【题型】证明题　【知识点】解析几何　【难度】medium
已知双曲线$\Gamma: x^2 - \dfrac{y^2}{3} = 1$，点$A(1,0)$，点$Q(1,2)$，过点$Q$作动直线$l$与双曲线右支交于不同的两点$B$、$C$，点$H$在线段$BC$上，且与端点$B$、$C$不重合.
\noindent (1)求双曲线$\Gamma$的焦距和离心率;
\noindent (2)当$H$为$BC$中点时，$\triangle AQH$的面积为7，求直线$l$的斜率;
\noindent (3)设直线$AB$、$AH$、$AC$分别与$y$轴交于点$D$、$E$、$F$，若$E$为$DF$的中点，证明：点$H$在一条定直线上，并求出该定直线的方程.
【解答】
\noindent 【答案】(1)焦距 $4$，离心率 $2$

\noindent (2)$-2$

\noindent (3)证明见解析，$(x_H,y_H)$在定直线$3x - 2y - 3 = 0$上

\vspace{1em}

\noindent 【分析】(1) 根据双曲线方程求出$a,b,c$，即可得解；

\noindent (2) 先设出直线方程，联立双曲线方程，利用中点坐标公式和三角形面积公式求解直线斜率；

\noindent (3) 通过设点坐标，利用直线方程求出与$y$轴交点坐标，再根据中点关系证明点$H$在定直线上.

\vspace{1em}

\noindent 【详解】(1) 由双曲线方程得$a = 1$，$b = \sqrt{3}$，$c = \sqrt{a^2 + b^2} = 2$，

\noindent 所以焦距$2c = 4$，离心率$e = \dfrac{c}{a} = 2$；

\noindent (2) 若直线$l$的斜率不存在，则直线$l$与双曲线右支只有一个交点，不符合题意，

\noindent 故直线$l$的斜率存在，设直线$l$的方程为$y - 2 = k(x - 1)$，

\noindent 与$x^2 - \dfrac{y^2}{3} = 1$联立得$\left(3 - k^2\right)x^2 + \left(2k^2 - 4k\right)x - k^2 + 4k - 7 = 0$.

\noindent 设$B(x_1,y_1)$，$C(x_2,y_2)$，

\noindent 由题意，得$\begin{cases}
3 - k^2 \neq 0 \\
\Delta = \left(2k^2 - 4k\right)^2 + 4\left(3 - k^2\right)\left(k^2 - 4k + 7\right) = 12(7 - 4k) > 0 \\
x_1 + x_2 = \dfrac{2k^2 - 4k}{k^2 - 3} > 0 \\
x_1x_2 = \dfrac{k^2 - 4k + 7}{k^2 - 3} > 0
\end{cases}$，

\noindent 解得$k < -\sqrt{3}$，

\noindent 因为$H$为$BC$中点，所以$x_H = \dfrac{k^2 - 2k}{k^2 - 3}$，

\noindent 由$S_{\triangle AQH} = \dfrac{1}{2}|AQ||x_H - 1| = \dfrac{k^2 - 2k}{k^2 - 3} - 1 = 7$，得$7k^2 + 2k - 24 = (7k - 12)(k + 2) = 0$，

\noindent 又$k < -\sqrt{3}$，解得$k = -2$，

\noindent 所以直线$l$的斜率为$-2$；

\noindent (3) 直线$AB$的方程为$y = \dfrac{y_1}{x_1 - 1}(x - 1)$，令$x = 0$，得$y_D = \dfrac{-y_1}{x_1 - 1}$，

\noindent 同理可得，$y_E = \dfrac{-y_H}{x_H - 1}$，$y_F = \dfrac{-y_2}{x_2 - 1}$，

\noindent 由$E$为$DF$中点，可得$2y_E = y_D + y_F$，

\noindent 即$\dfrac{2y_H}{x_H - 1} = \dfrac{y_1}{x_1 - 1} + \dfrac{y_2}{x_2 - 1} = \dfrac{2 + k(x_1 - 1)}{x_1 - 1} + \dfrac{2 + k(x_2 - 1)}{x_2 - 1} = 2k + 2 \cdot \dfrac{x_1 + x_2 - 2}{(x_1 - 1)(x_2 - 1)}$，

\noindent 所以$\dfrac{y_H}{x_H - 1} = k + \dfrac{2k^2 - 4k - 2(k^2 - 3)}{k^2 - 4k + 7 - (2k^2 - 4k) + k^2 - 3} = k + \dfrac{-4k + 6}{4} = \dfrac{3}{2}$，

\noindent 即$3x_H - 2y_H - 3 = 0$，

\noindent 所以$(x_H,y_H)$在定直线$3x - 2y - 3 = 0$上.

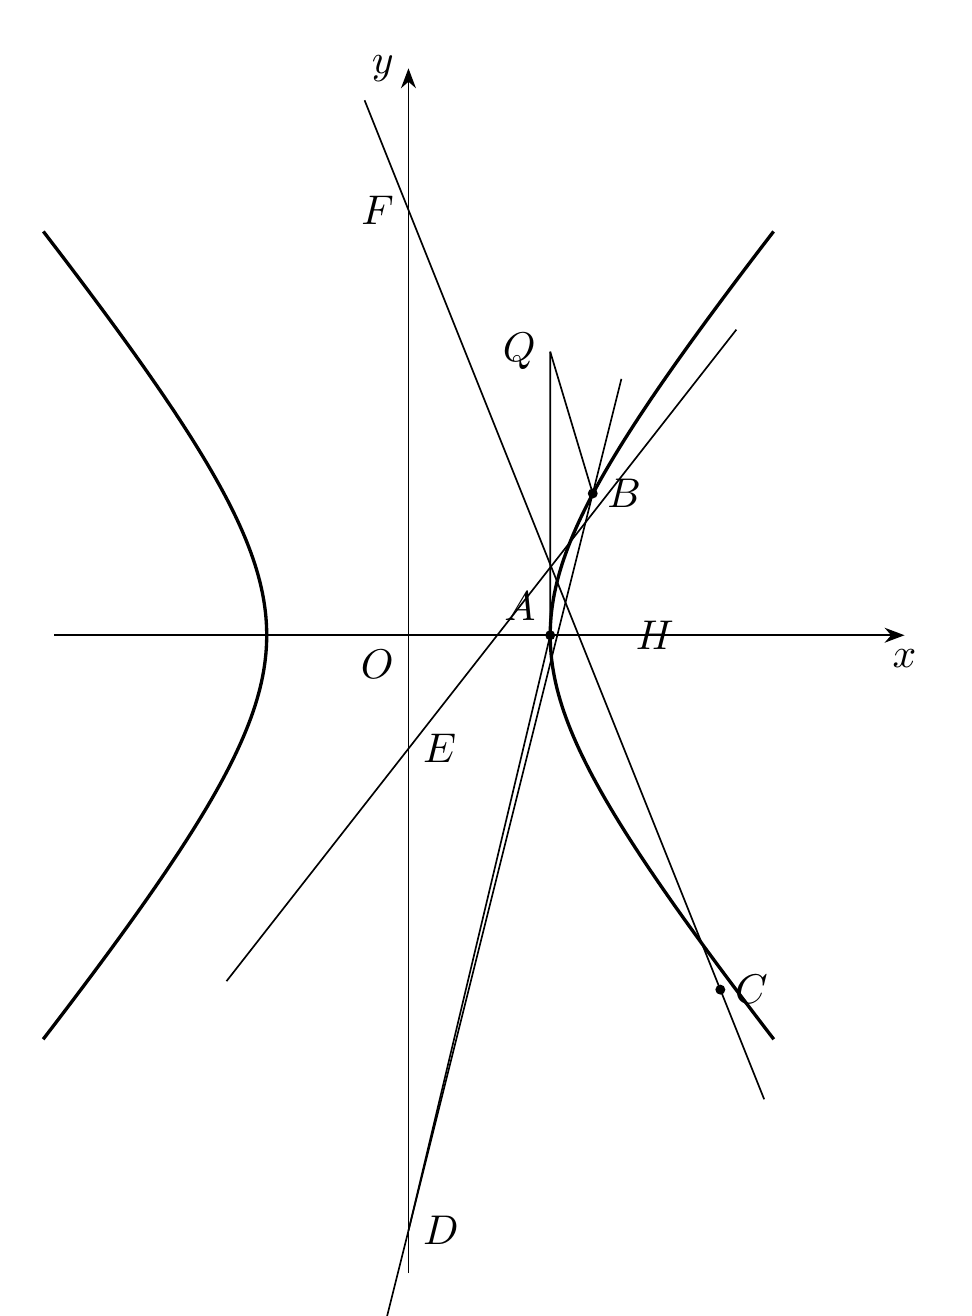